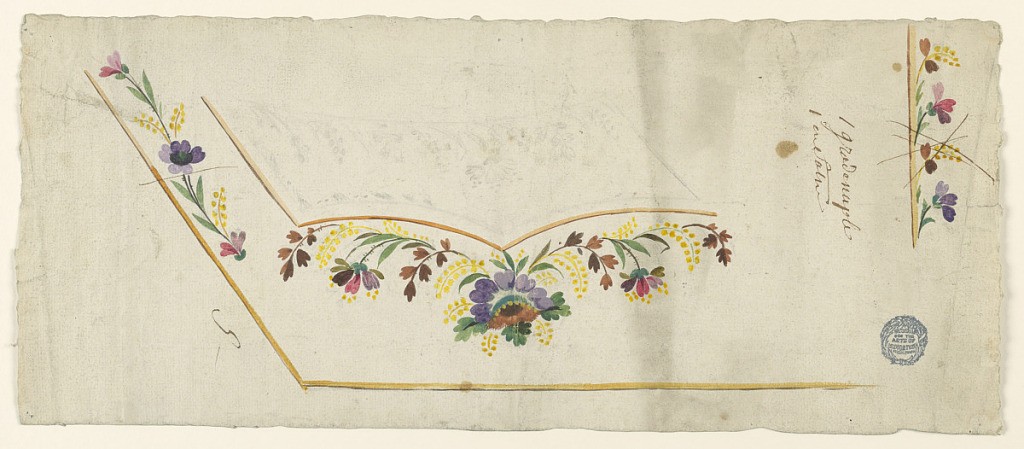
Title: Design for the Embroidery of a Man's Waistcoat, Unfinished
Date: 1780–1790
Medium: Graphite, brush and gouache on paper
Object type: Drawing
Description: Unfinished design for the left bottom corner of a man's waistcoat. Traced design on the pocket. A bunch of flowers is under the pocket. A garland in the rising strip. Top right: a vertical border with alternating flowers.